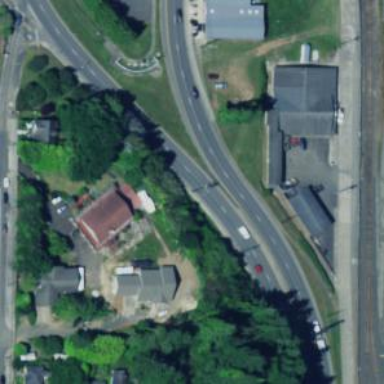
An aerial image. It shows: Asphalt road classified as trunk highway.